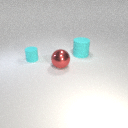
small cyan rubber cylinder to the left of large cyan rubber cylinder